Question: I have two Core Data entities: Asset and Image. An Asset has both, a To-Many and a To-One relationship to Image. See diagram:

For the domain, if an image is deleted from 'images', this image can no longer be the 'keyImage'.
Can i enforce this by using the right inverse relationships and delete rules in Core Data, or do i have to make a subclass of 'NSManagedObject' for Asset and add a custom 'removeImage' method, that sets 'keyImage' to nil, if an image, that is also 'keyImage', is removed from 'images'?
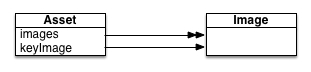
Answer: Yes. All of your relationships have inverses and you should specify the deletion rule to handle what happens to the relationship when an item is deleted.
So, once you have the inverse from 'Image' to 'keyImage' and an item which is a 'keyImage' is deleted it will automatically set the 'keyImage' relationship to 'nil'. The exact same process can be used to remove the image from 'images'.
Note that deleting an 'Image' item from the 'images' relationship doesn't remove it from the context. You need to explicitly call 'deleteObject:' on the context with the target item to do that (and then the deletion rules will run on its relationships).
The complexity comes if some other image needs to be automatically selected as the key image, then you will need custom code in your subclass.